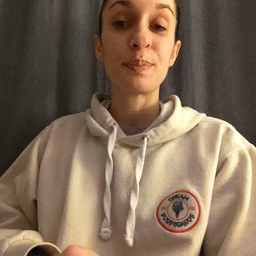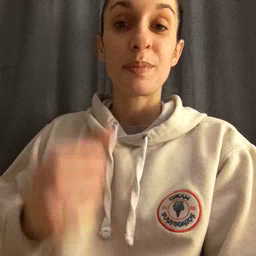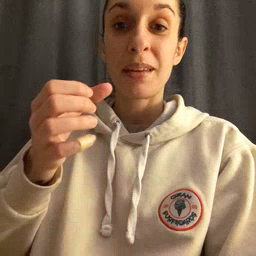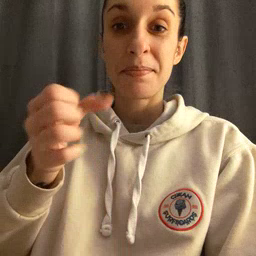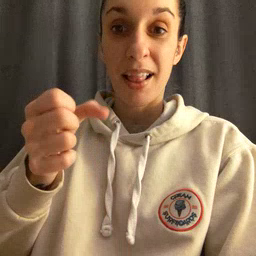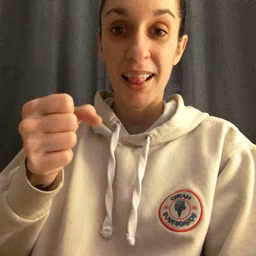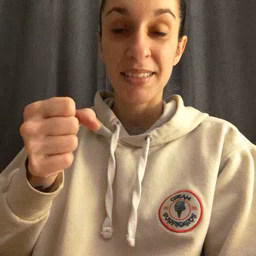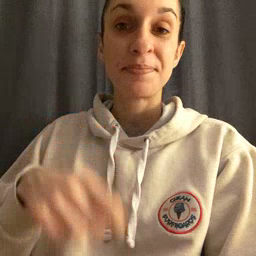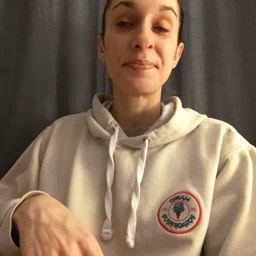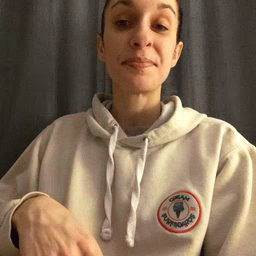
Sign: milk